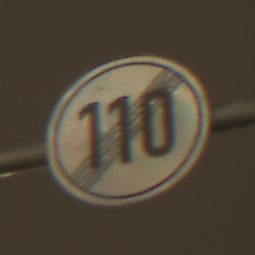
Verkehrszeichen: EndeGeschwindigkeit110
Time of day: Night
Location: Outdoor (Urban)
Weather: Overcast
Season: NotSpecified
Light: Artificial